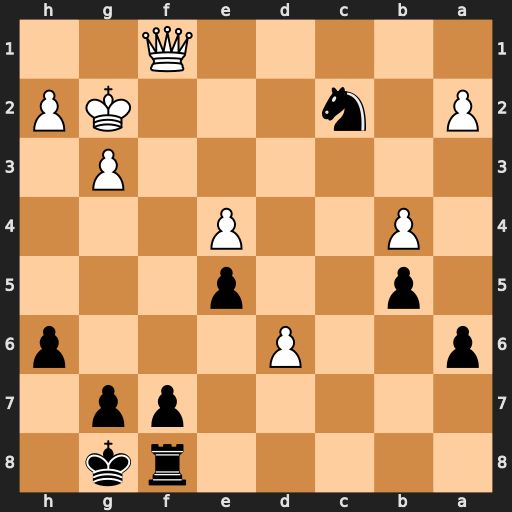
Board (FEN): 5rk1/5pp1/p2P3p/1p2p3/1P2P3/6P1/P1n3KP/5Q2
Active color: b
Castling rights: -
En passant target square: -
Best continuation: Ne3+ Kg1 Nxf1